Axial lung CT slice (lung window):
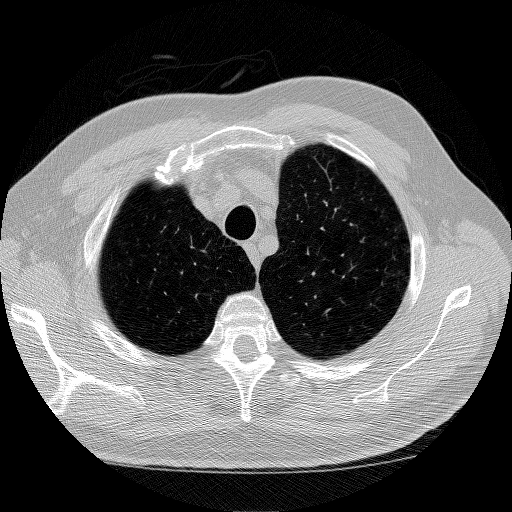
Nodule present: no